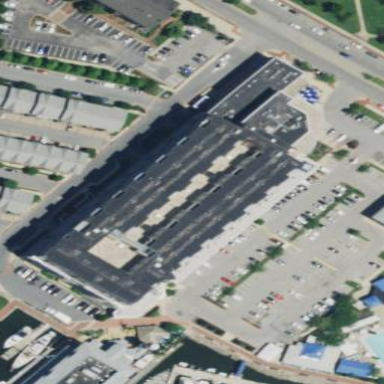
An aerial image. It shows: View of roof of building.